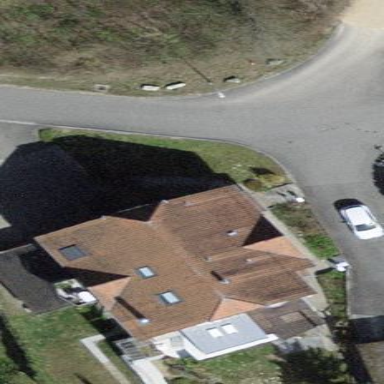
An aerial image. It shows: Building with tile roof.